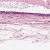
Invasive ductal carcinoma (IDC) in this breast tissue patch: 0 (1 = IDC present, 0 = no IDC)